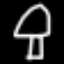
Label: mushroom